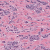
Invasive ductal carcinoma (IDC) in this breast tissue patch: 1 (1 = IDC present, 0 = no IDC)